Field crop: maize
Growth stage: 1
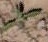
Species: atriplex